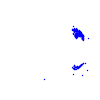
Particle: proton